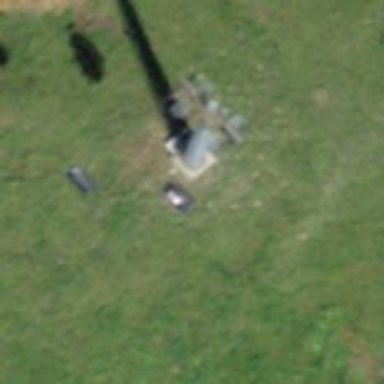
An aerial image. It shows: Pylon used for aerialway.